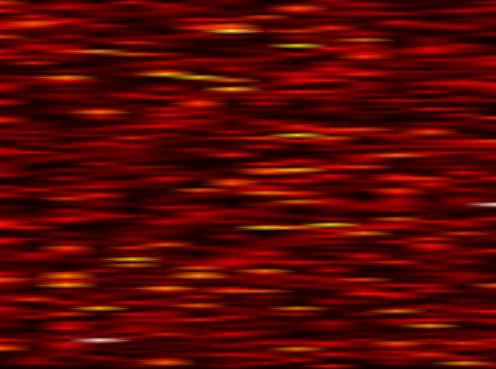
Label: OFDM